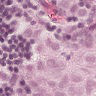
Metastatic tissue present: yes